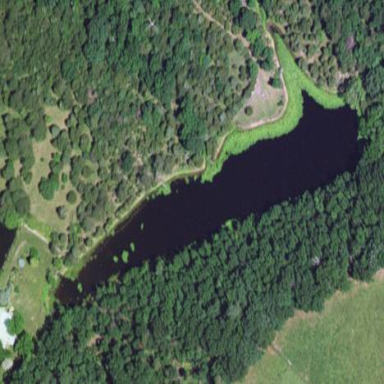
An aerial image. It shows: Peaceful pond surrounded by nature.